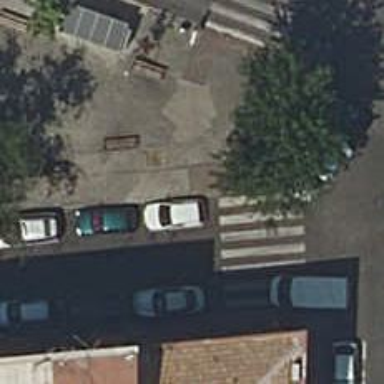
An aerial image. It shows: Marked crossing on the road.